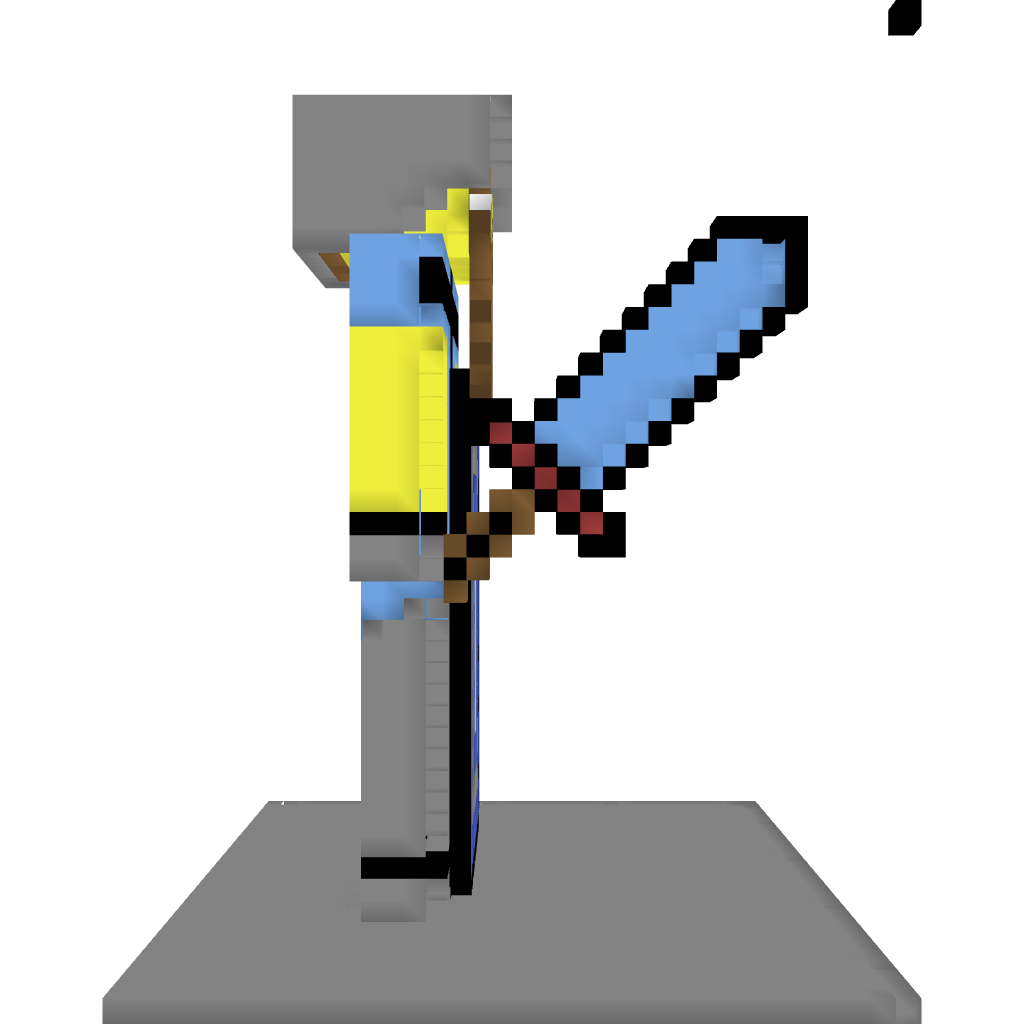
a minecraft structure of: Zwergenkönig bad low quality